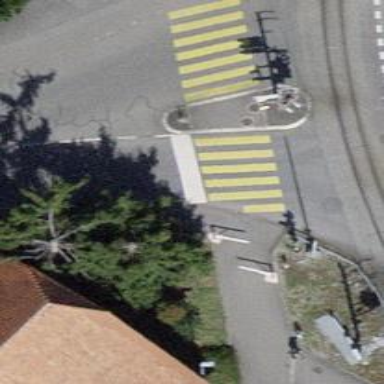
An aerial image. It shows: Cycle barrier.